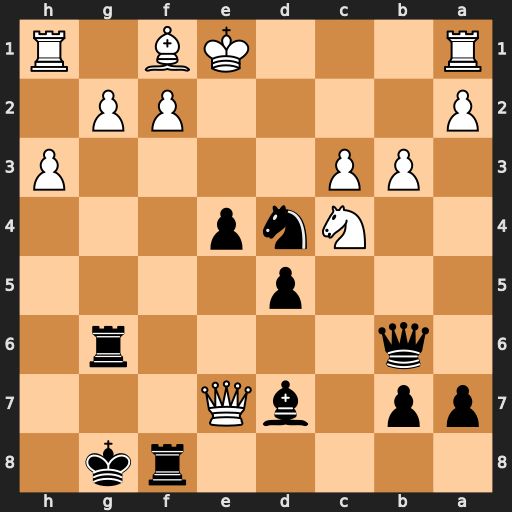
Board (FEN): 5rk1/pp1bQ3/1q4r1/3p4/2Nnp3/1PP4P/P4PP1/R3KB1R
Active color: b
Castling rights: KQ
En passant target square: -
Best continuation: Nc2+ Kd1 dxc4 Bxc4+ Be6